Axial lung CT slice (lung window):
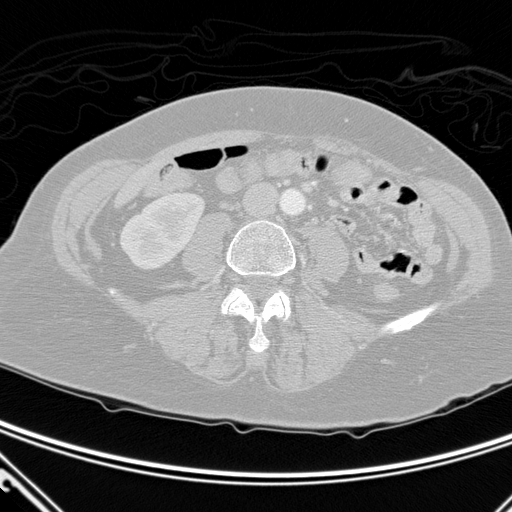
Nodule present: no